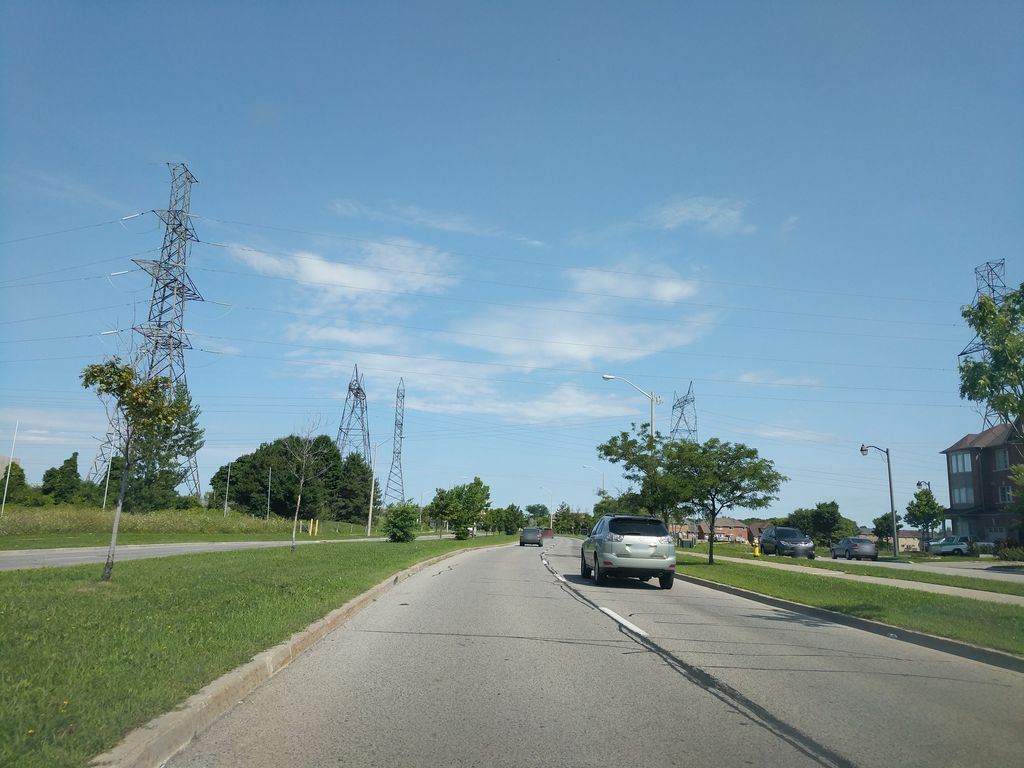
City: toronto